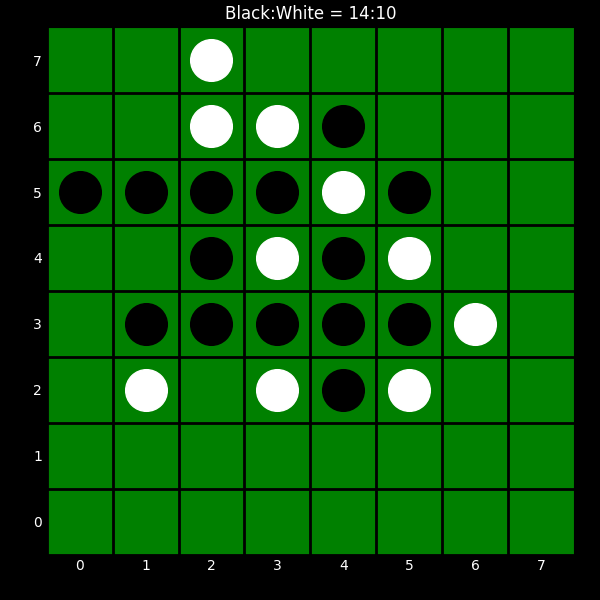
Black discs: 14
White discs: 10